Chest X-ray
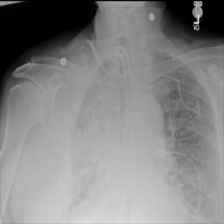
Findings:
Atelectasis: negative
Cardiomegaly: negative
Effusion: negative
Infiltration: negative
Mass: negative
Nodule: negative
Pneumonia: negative
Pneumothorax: negative
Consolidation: negative
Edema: negative
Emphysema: negative
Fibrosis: negative
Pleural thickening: negative
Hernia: negative